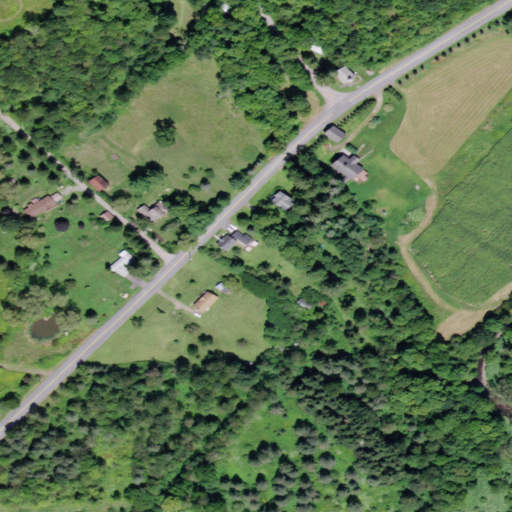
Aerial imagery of valley in New York named Bussey Hollow containing deciduous forest, pasture, open development, low intensity development, mixed forest, and medium intensity development